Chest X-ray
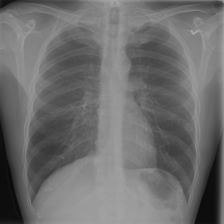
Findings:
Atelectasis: negative
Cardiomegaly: negative
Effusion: negative
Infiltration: positive
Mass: negative
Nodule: negative
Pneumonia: negative
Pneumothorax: negative
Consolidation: negative
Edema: negative
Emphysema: negative
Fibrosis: negative
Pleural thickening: negative
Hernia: negative